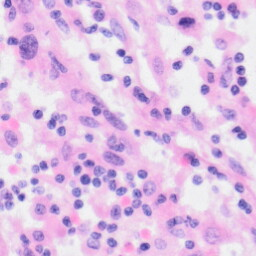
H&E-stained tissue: Kidney